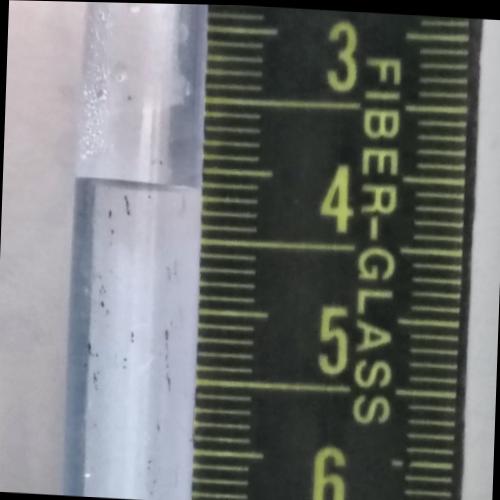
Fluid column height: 4.1 cm